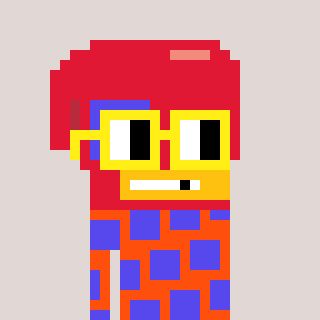
a pixel art character with square yellow glasses, a boxing glove-shaped head and a orange-colored body on a warm background